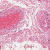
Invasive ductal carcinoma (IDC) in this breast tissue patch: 0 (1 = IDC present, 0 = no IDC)